Interaction volume radius: 5 \u00c5
Interaction volume height: 20 \u00c5
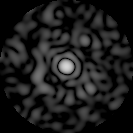
Disorder parameter: 0.894